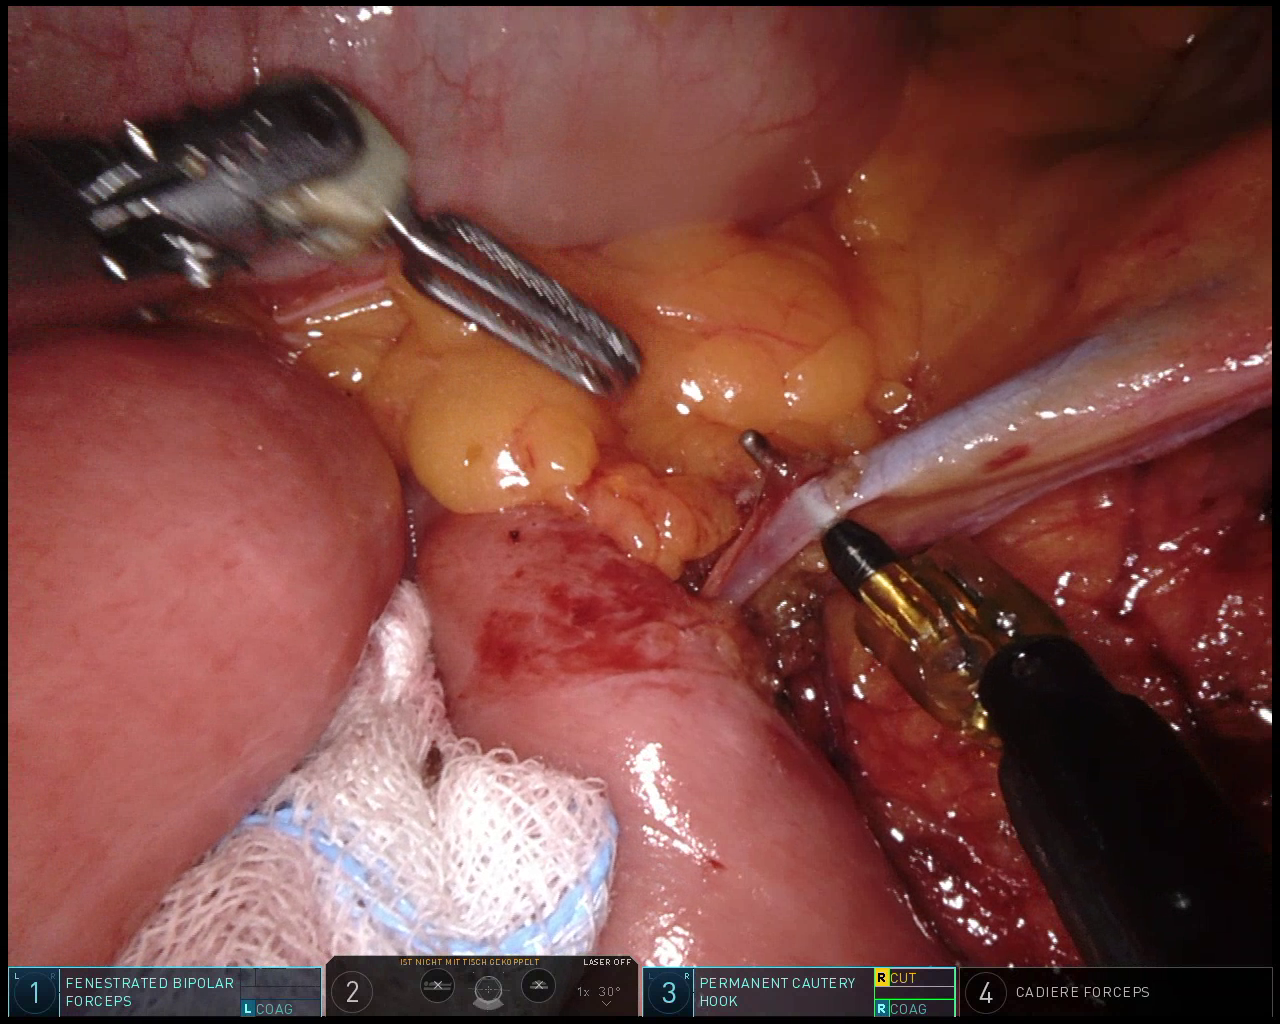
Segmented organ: intestinal_veins
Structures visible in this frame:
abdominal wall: no
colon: yes
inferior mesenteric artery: no
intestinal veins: yes
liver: no
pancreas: no
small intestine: yes
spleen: no
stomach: no
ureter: no
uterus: no
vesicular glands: no